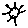
Label: sun